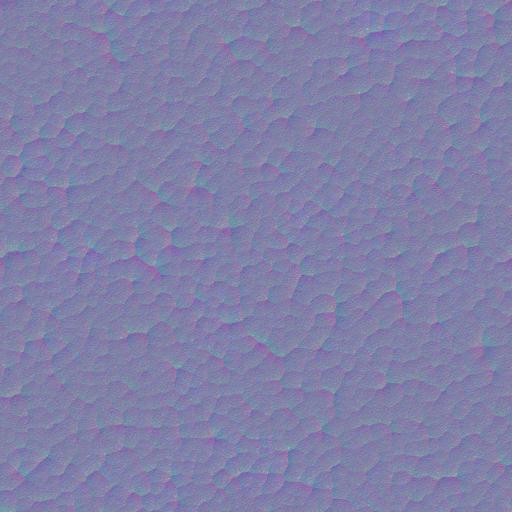
green moss mossy